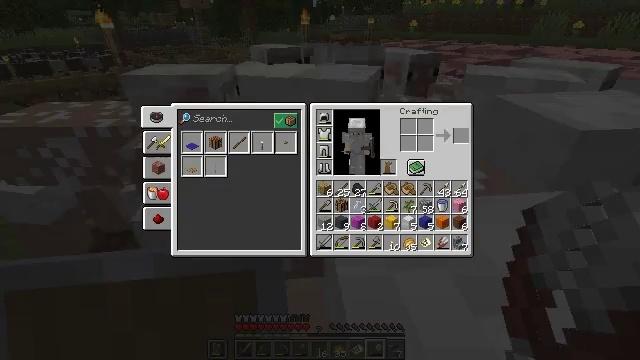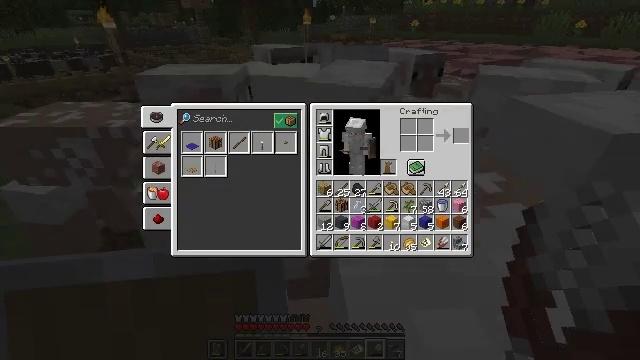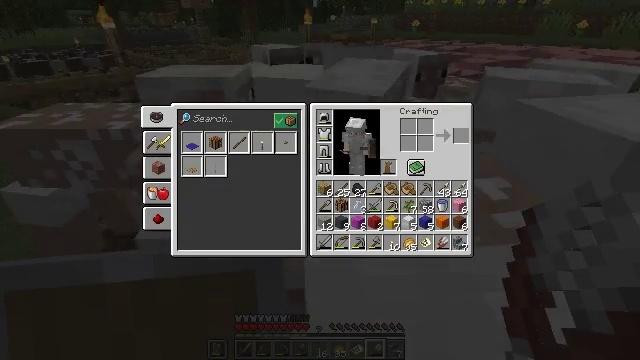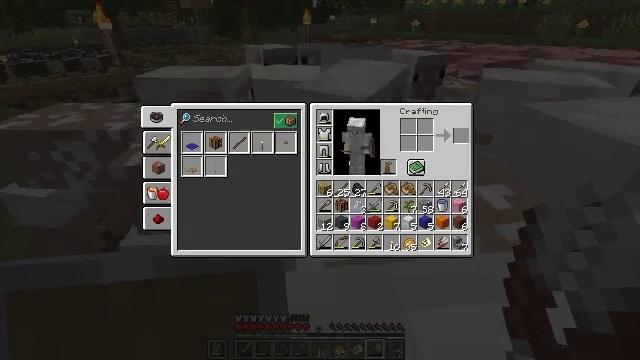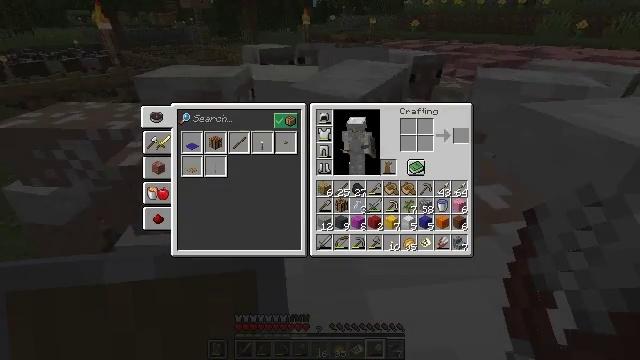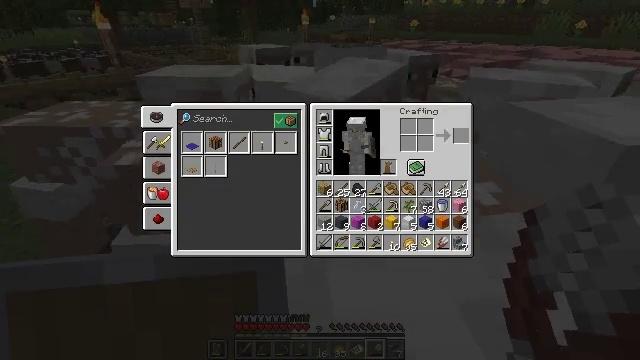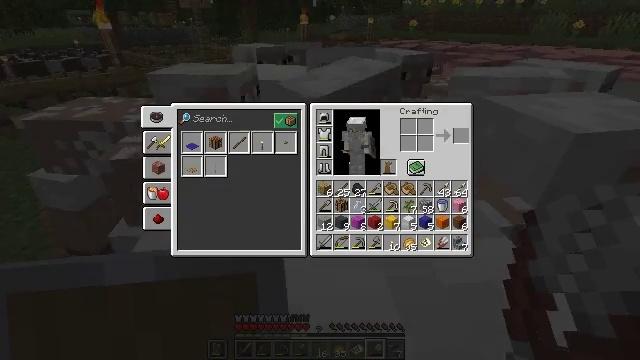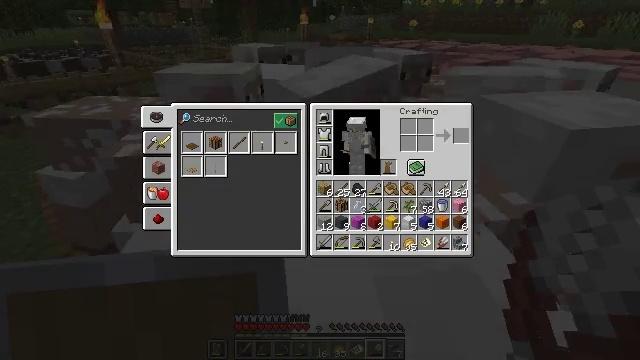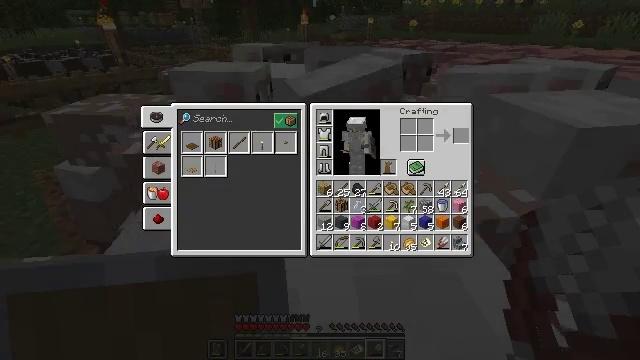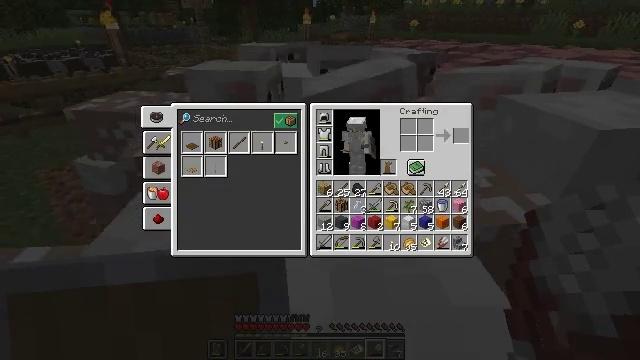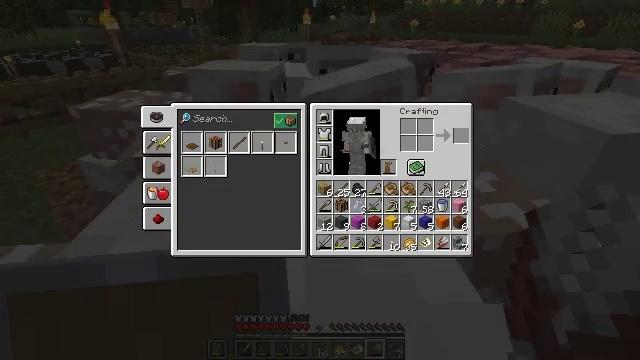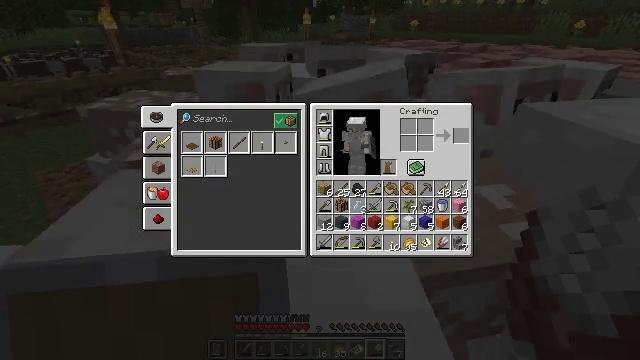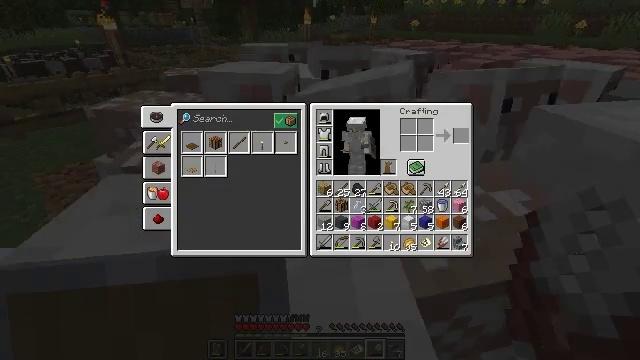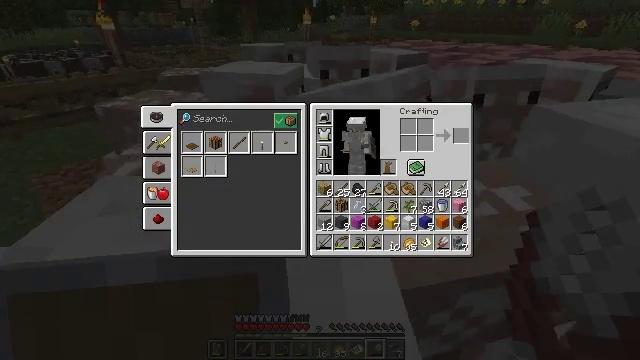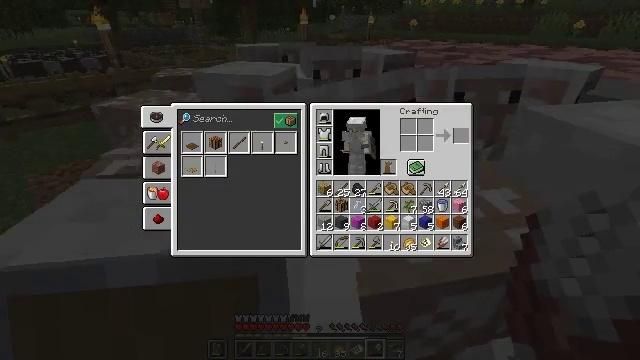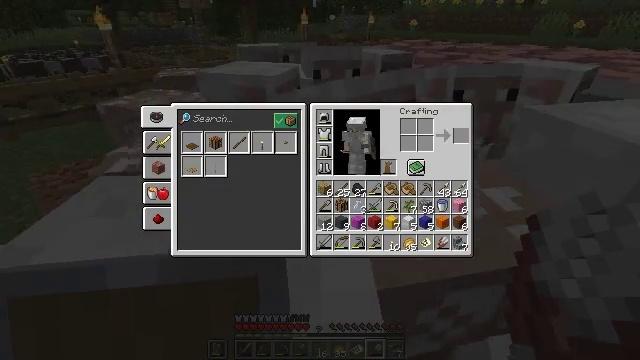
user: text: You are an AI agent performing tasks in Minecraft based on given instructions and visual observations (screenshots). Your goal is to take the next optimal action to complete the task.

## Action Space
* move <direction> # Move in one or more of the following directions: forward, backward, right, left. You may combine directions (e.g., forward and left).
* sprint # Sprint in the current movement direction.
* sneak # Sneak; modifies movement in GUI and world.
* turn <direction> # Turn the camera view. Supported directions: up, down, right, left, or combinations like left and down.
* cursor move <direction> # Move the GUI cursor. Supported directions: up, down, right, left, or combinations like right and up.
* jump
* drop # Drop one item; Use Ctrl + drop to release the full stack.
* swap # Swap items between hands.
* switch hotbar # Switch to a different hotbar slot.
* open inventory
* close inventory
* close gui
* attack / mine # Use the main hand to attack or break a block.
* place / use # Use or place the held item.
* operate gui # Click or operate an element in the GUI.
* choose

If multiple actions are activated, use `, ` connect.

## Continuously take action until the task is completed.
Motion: motion action
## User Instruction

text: Use a crafting table to craft a blue banner.
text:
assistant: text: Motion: no_op
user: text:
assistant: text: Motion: turn right and up
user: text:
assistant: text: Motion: turn up
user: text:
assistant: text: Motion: no_op
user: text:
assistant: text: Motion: no_op
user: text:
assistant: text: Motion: no_op
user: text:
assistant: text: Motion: no_op
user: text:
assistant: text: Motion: no_op
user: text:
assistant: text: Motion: no_op
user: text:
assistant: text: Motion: no_op
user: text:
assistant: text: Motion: no_op
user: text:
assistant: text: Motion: no_op
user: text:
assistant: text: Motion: no_op
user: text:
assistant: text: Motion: no_op
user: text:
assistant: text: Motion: no_op
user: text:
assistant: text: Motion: no_op
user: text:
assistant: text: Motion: no_op
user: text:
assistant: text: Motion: no_op
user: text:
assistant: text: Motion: turn left and up
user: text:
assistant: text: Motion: move forward, turn left and up
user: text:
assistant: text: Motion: move forward, turn left and up
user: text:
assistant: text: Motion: move forward, turn left and up
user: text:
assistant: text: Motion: move forward, turn left
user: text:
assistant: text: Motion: move forward, turn left
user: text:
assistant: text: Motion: move forward, turn left and up
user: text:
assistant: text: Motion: move forward, turn left
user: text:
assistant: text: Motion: move forward, turn left and down
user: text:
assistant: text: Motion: move forward, turn left
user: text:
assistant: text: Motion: move forward, turn up
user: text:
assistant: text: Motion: move forward